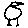
Label: bird